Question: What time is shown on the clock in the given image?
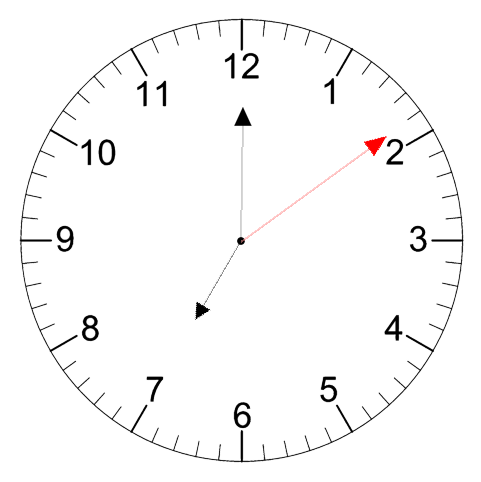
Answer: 07:00:09